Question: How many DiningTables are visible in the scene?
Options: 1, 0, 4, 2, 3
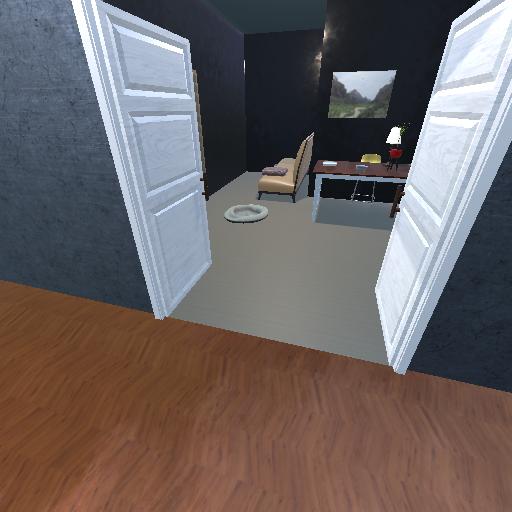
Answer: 1